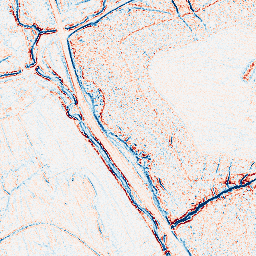
Category: edge_preserving
Decomposition family: bilateral
Decomposition parameters: d: 5
sigma_color: 75
sigma_space: 75
Upsampling method: bspline
Upsampling parameters: scale: 2
Upsampling scale: 2